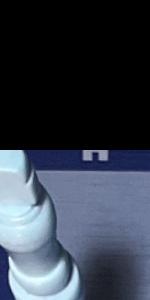
Label: Empty